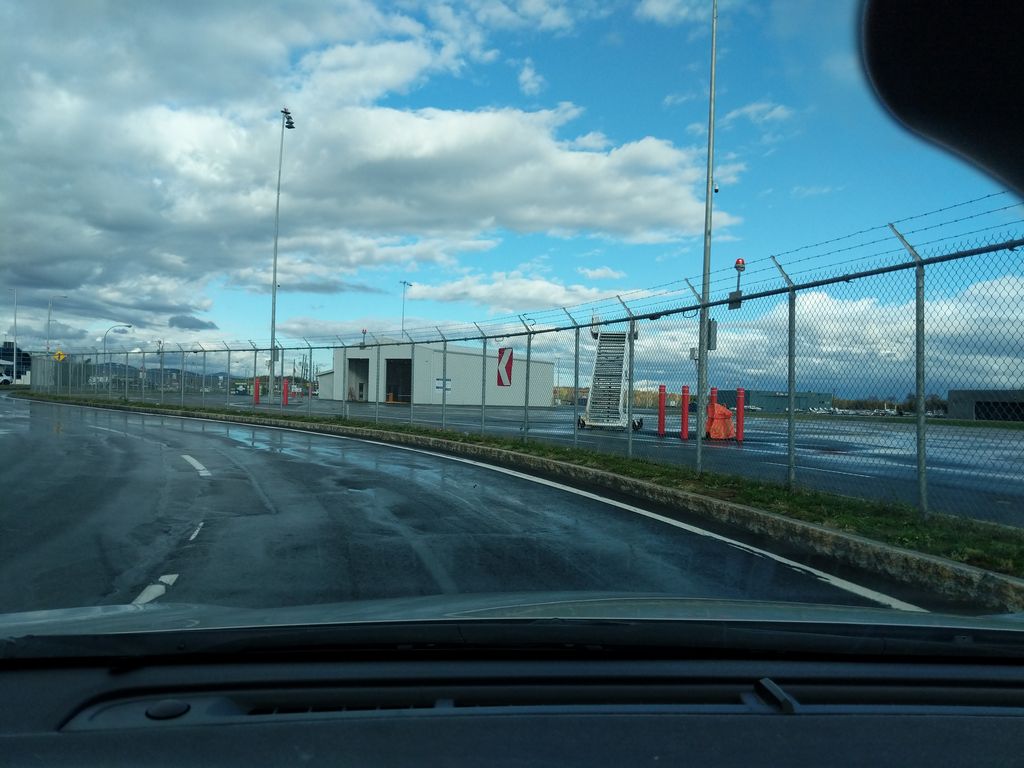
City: quebec_city